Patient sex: M
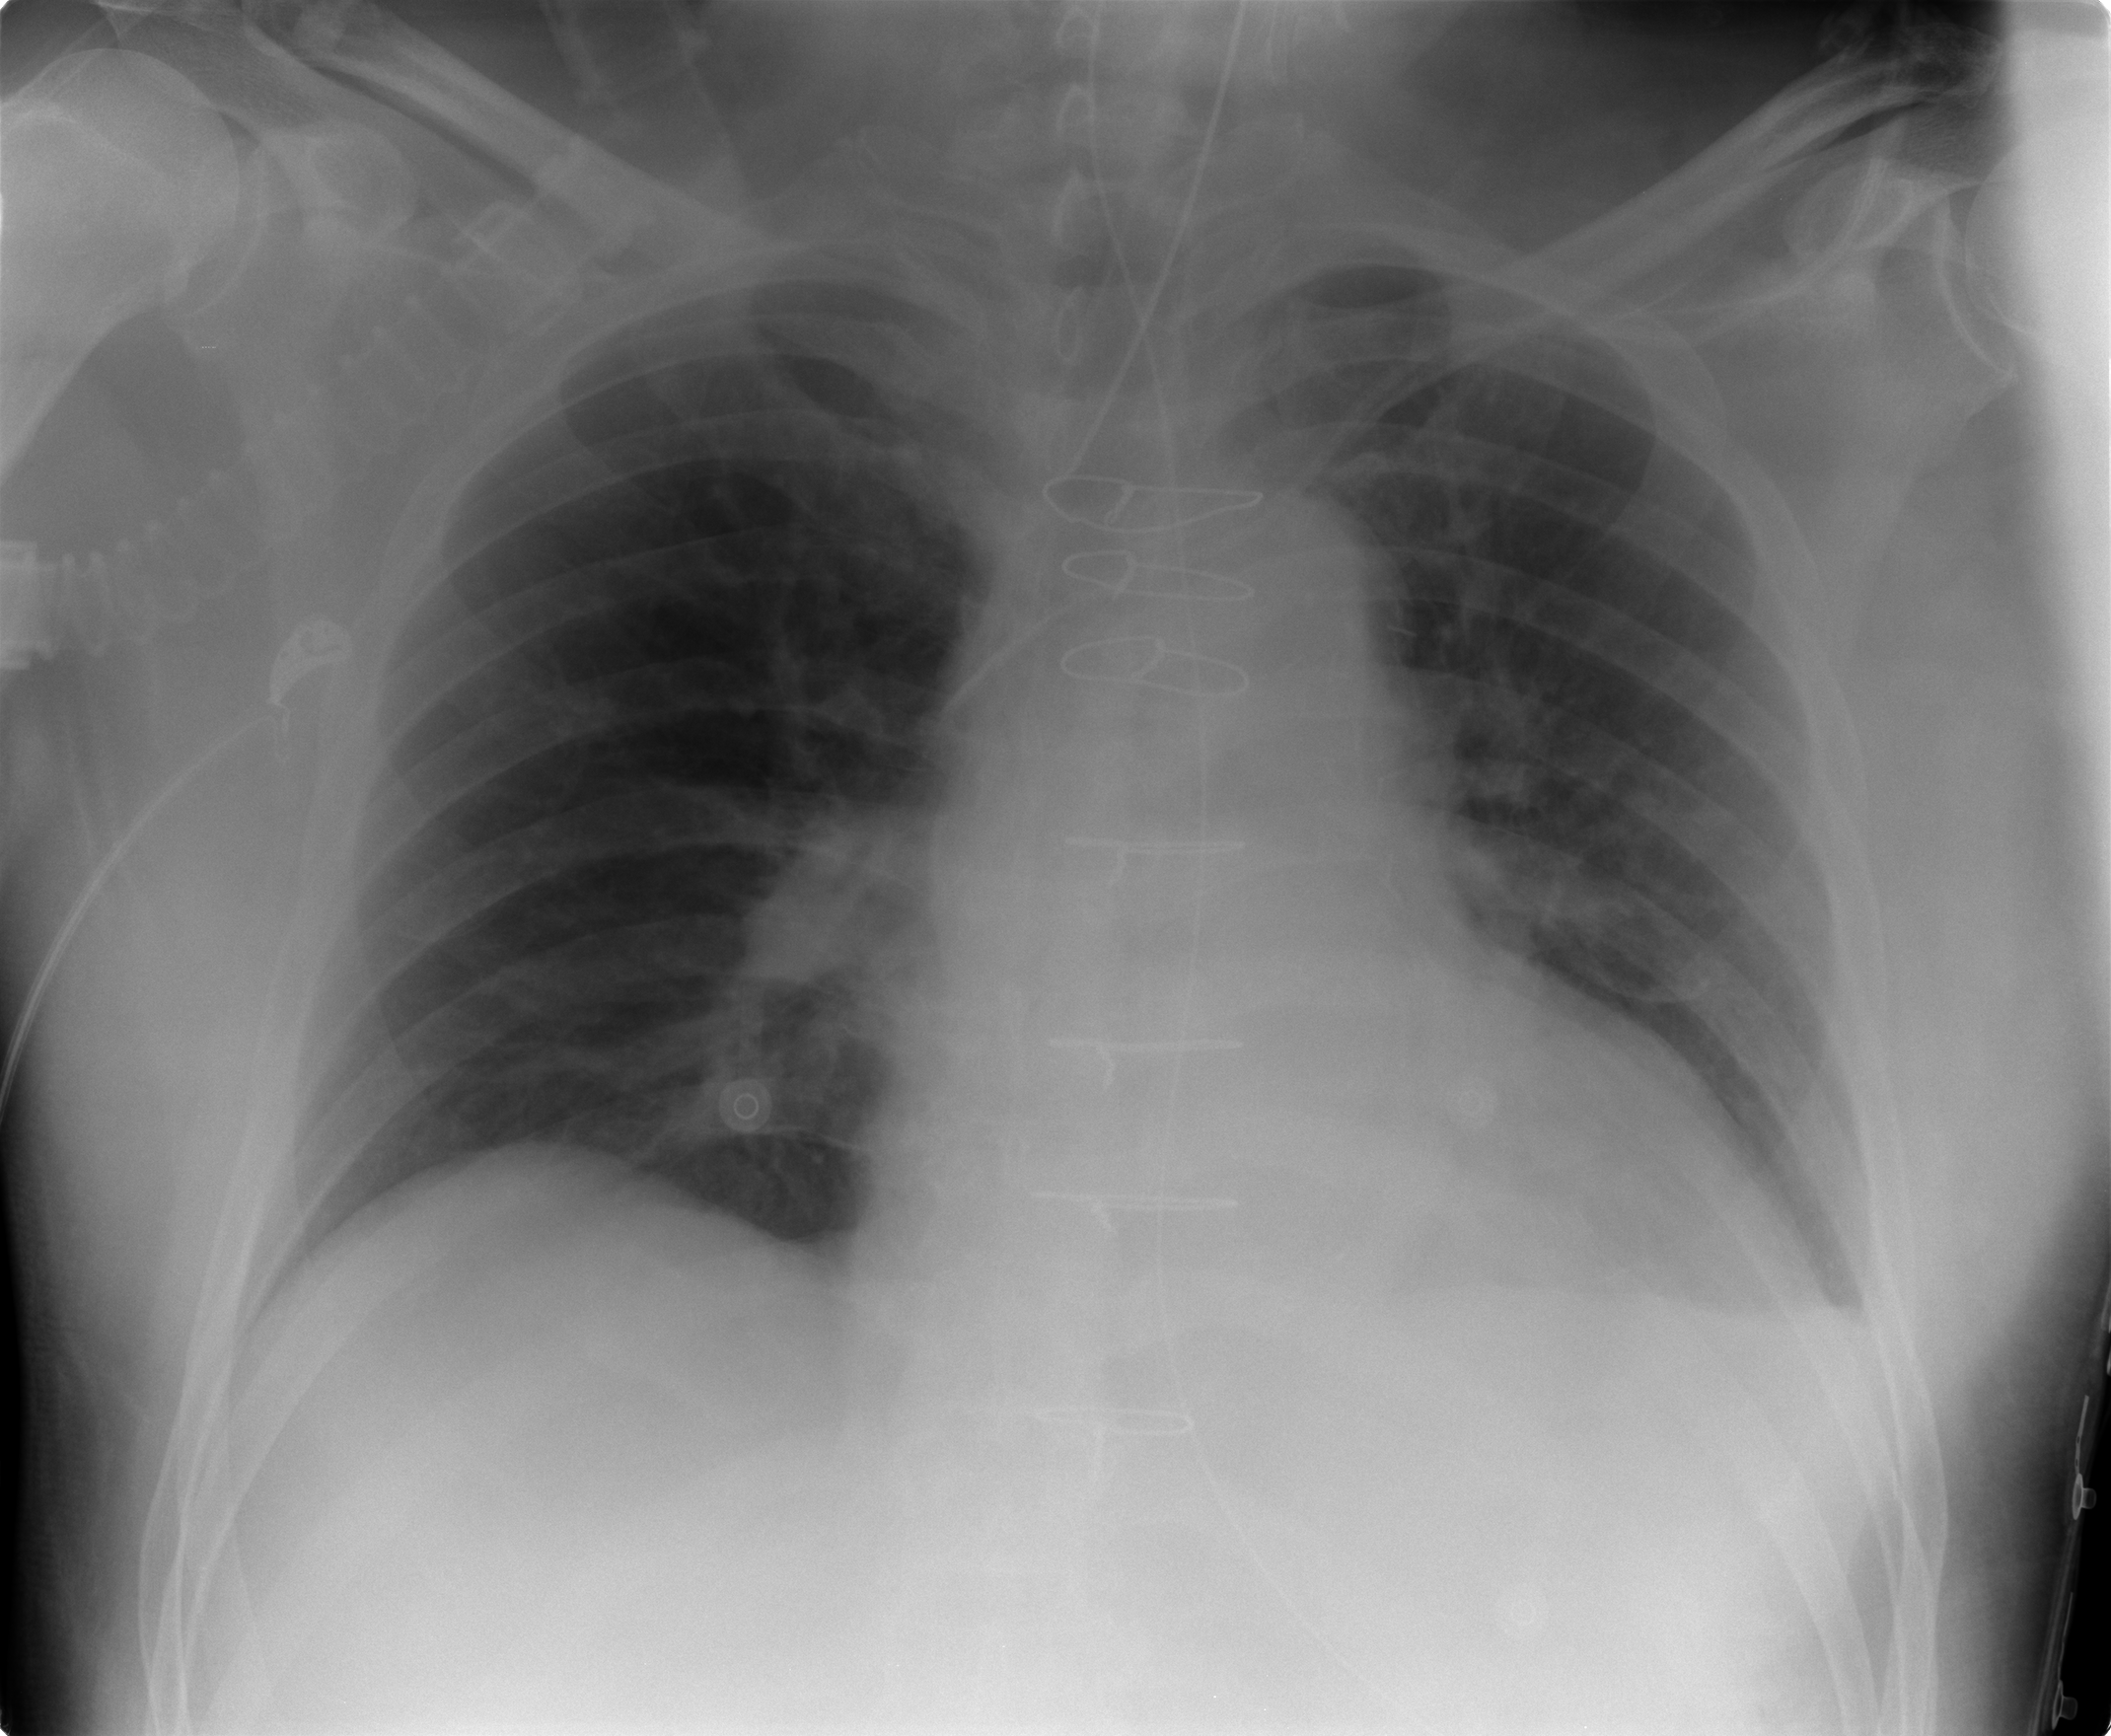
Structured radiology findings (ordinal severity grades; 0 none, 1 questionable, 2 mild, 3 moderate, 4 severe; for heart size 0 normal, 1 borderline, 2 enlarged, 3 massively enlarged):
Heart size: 2
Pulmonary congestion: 1
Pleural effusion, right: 0
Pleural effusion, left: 2
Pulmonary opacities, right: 0
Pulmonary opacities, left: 0
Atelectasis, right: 2
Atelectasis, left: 0